Question: Within the Django admin when deleting an object that has a many-to-many relationship I does not show a name despite the two joining tables having '__unicode__' methods.
ie. it just shows... '(user-company relationship: User_company object)'
I was wondering how people go about defined '__unicode__' method on a linking table when it does not exists as a Model in Django? Or is there something else I am missing on the two related tables what would show the related objects name?

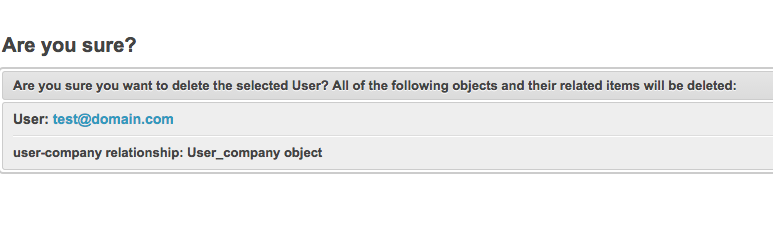
Answer: I think its possible by using through keyword to ManyToManyField.
ref 1: <URL>
ref 2: <URL>